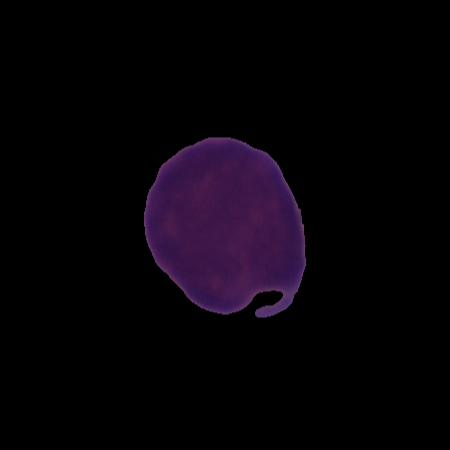
Label: cancer